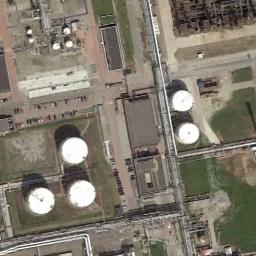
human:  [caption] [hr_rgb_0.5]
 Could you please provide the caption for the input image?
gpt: The storage tanks are surrounded by grass .

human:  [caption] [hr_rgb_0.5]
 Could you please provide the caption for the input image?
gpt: In the factory there are many neatly arranged storage tanks of different sizes and many pipelines and many cars .

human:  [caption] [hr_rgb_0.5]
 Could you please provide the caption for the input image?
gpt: There are big and small white storage tanks on the grass .

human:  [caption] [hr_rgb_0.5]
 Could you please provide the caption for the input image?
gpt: There are three larger storage tanks and more than a dozen smaller storage tanks .

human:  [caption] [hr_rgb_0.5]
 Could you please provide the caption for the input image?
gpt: There are five white storage tanks and some green lawns .